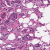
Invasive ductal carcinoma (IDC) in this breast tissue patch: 1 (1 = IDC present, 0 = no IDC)